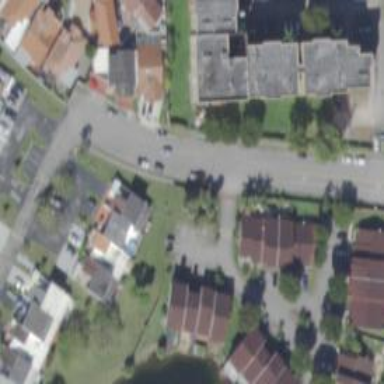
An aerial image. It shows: Residential road.